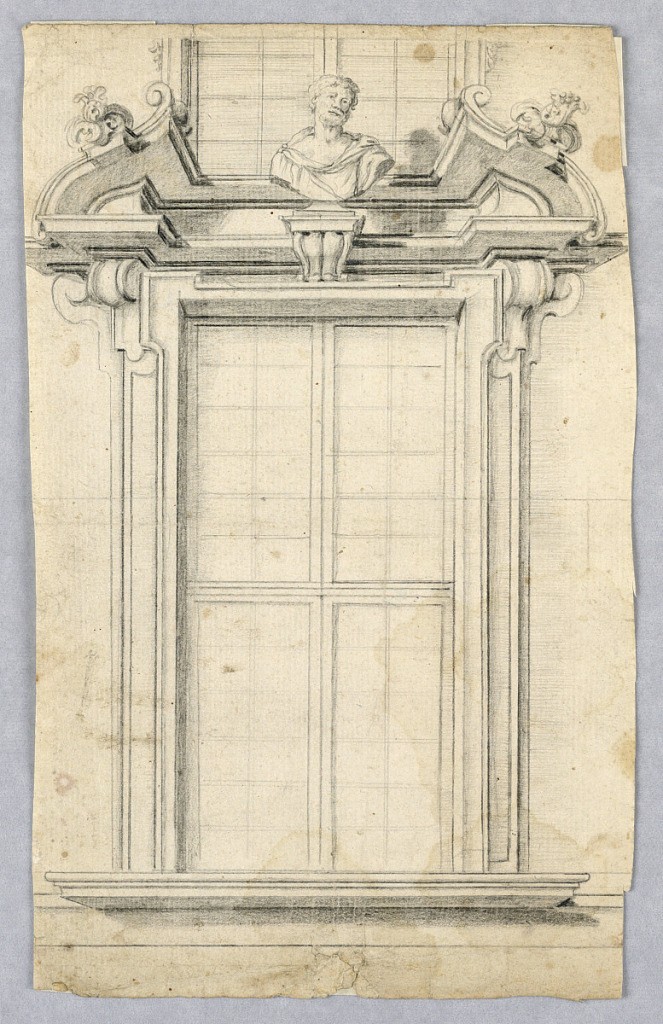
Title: A Window
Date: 1650–1700
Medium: Graphite on off-white laid paper
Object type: Drawing
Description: Window frame with broken pediment, bearded bust of a man in classical dress. Suggestion of window above. The window sill aligns with the entablature of the wall.